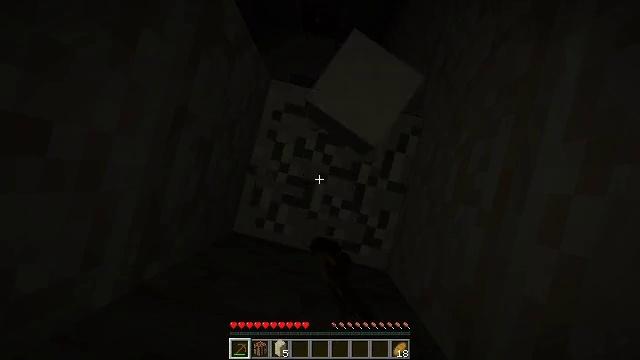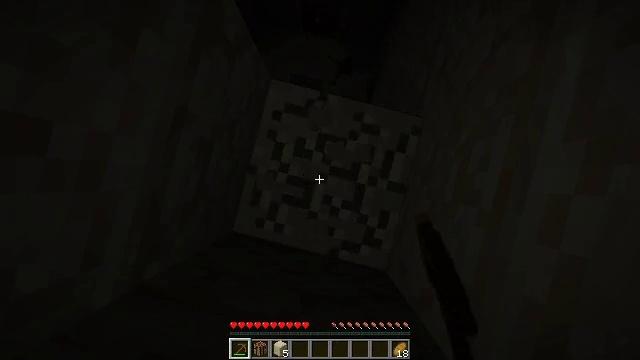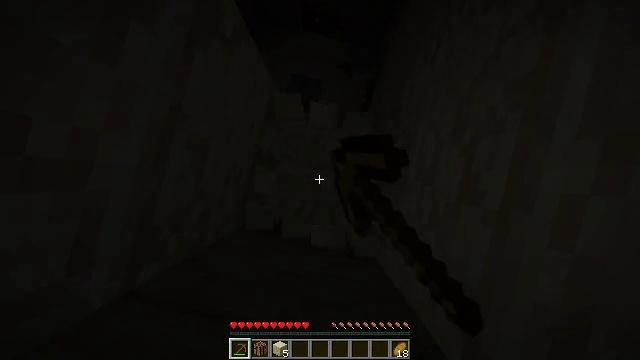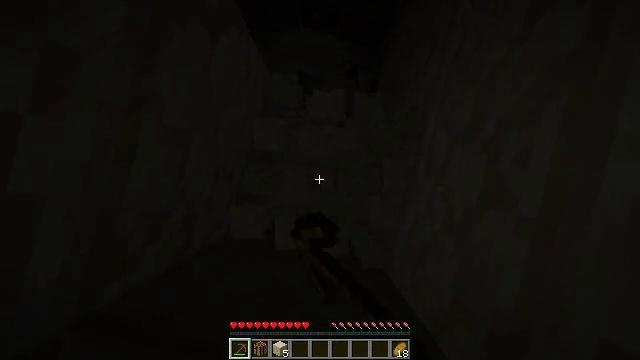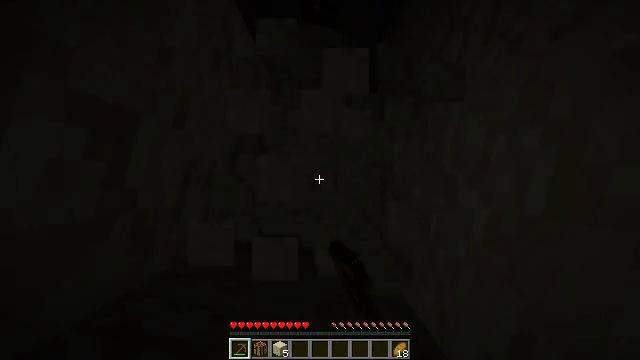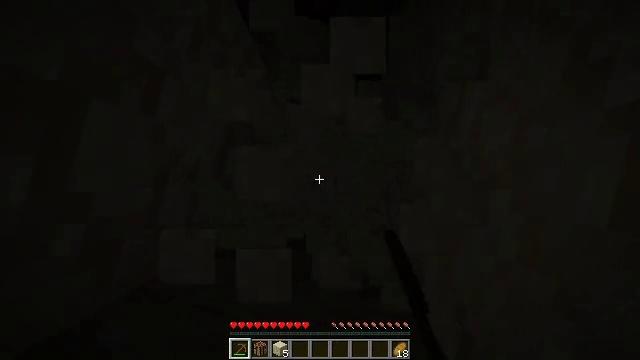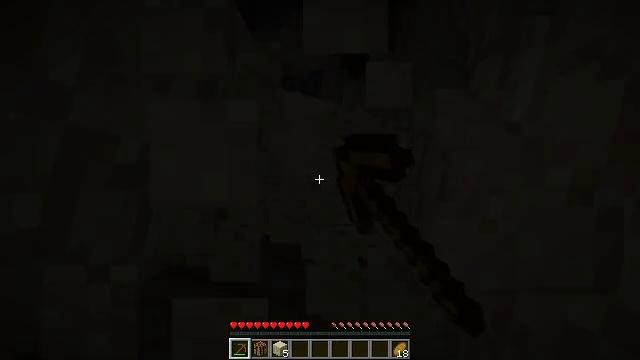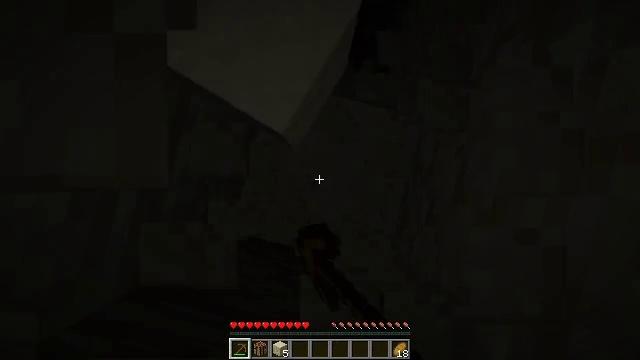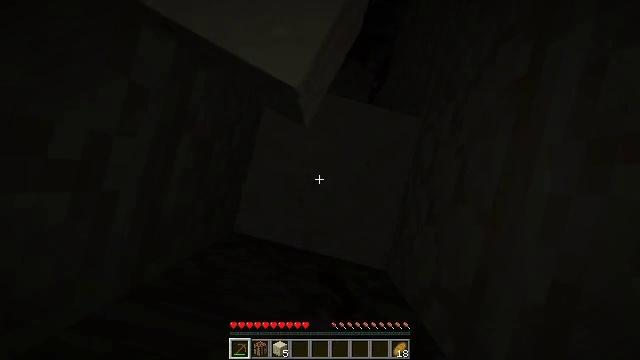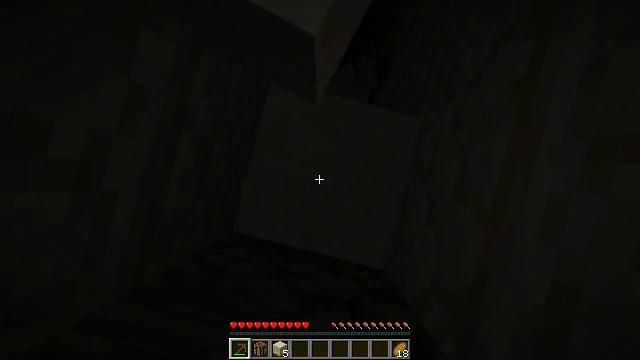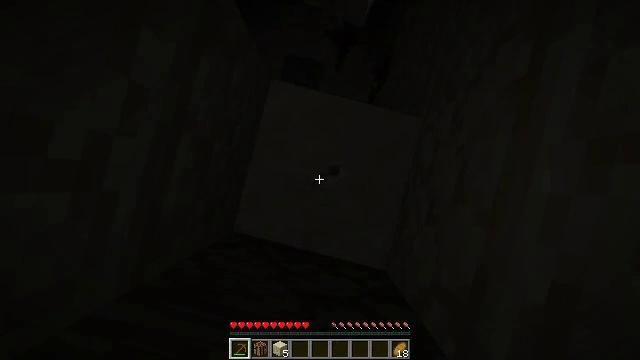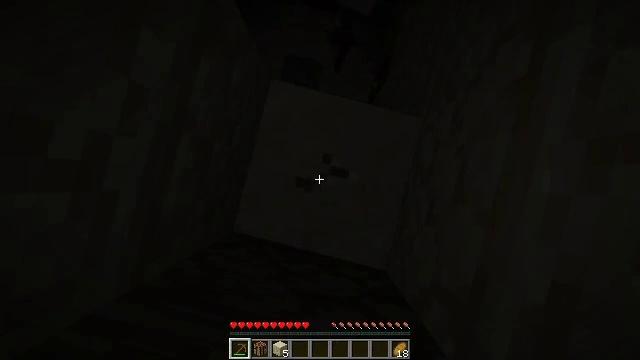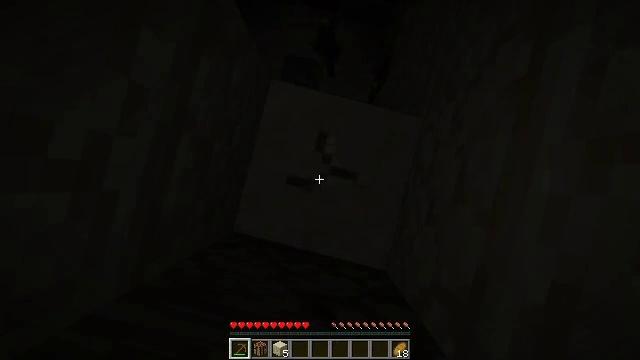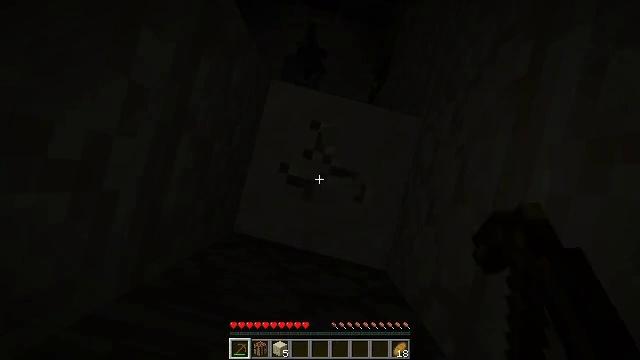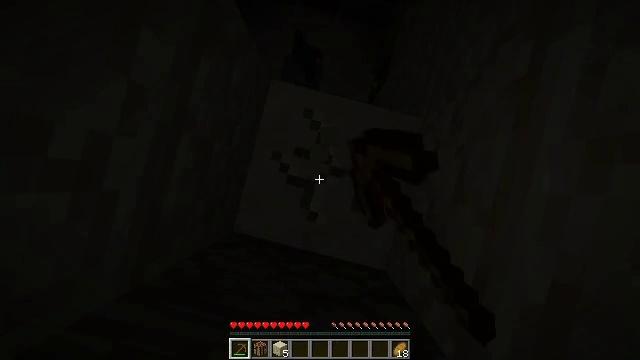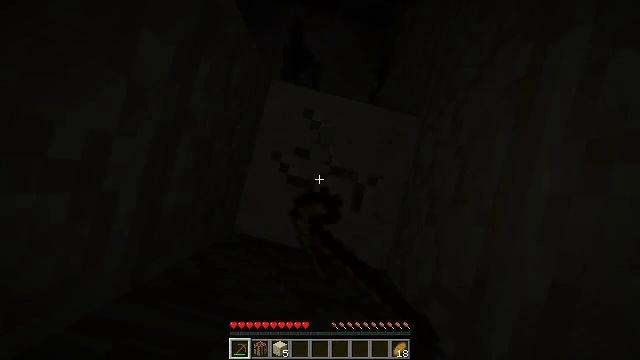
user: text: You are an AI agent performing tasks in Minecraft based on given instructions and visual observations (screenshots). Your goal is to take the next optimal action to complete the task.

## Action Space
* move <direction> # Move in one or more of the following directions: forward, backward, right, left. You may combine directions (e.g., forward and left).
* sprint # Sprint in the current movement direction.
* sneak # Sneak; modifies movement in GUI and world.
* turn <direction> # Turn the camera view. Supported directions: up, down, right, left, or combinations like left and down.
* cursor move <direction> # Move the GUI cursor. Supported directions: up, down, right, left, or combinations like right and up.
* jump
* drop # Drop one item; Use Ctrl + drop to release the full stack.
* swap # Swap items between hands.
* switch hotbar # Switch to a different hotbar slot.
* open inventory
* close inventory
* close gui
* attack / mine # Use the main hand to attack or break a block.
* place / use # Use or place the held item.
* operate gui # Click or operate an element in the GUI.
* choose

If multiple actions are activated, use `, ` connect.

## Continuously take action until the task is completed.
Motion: motion action
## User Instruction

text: Collect sandstone by mining.
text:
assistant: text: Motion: attack / mine
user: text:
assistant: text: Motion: attack / mine
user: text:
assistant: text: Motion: attack / mine
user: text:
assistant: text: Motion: attack / mine
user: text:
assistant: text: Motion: attack / mine
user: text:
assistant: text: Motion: attack / mine
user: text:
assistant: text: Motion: attack / mine
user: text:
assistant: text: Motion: attack / mine
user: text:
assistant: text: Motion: attack / mine
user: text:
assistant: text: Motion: attack / mine
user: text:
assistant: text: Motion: attack / mine
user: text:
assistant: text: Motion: attack / mine
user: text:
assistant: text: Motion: attack / mine
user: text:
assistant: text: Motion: attack / mine
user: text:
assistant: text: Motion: attack / mine
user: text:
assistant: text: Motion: attack / mine
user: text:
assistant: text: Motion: attack / mine
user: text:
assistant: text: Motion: attack / mine
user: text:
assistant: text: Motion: attack / mine
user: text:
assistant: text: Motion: attack / mine
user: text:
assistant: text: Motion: attack / mine
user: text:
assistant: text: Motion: attack / mine
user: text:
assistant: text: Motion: attack / mine
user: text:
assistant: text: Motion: attack / mine
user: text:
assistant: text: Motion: attack / mine
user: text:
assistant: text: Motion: attack / mine